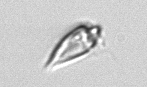
Label: Oxytoxum